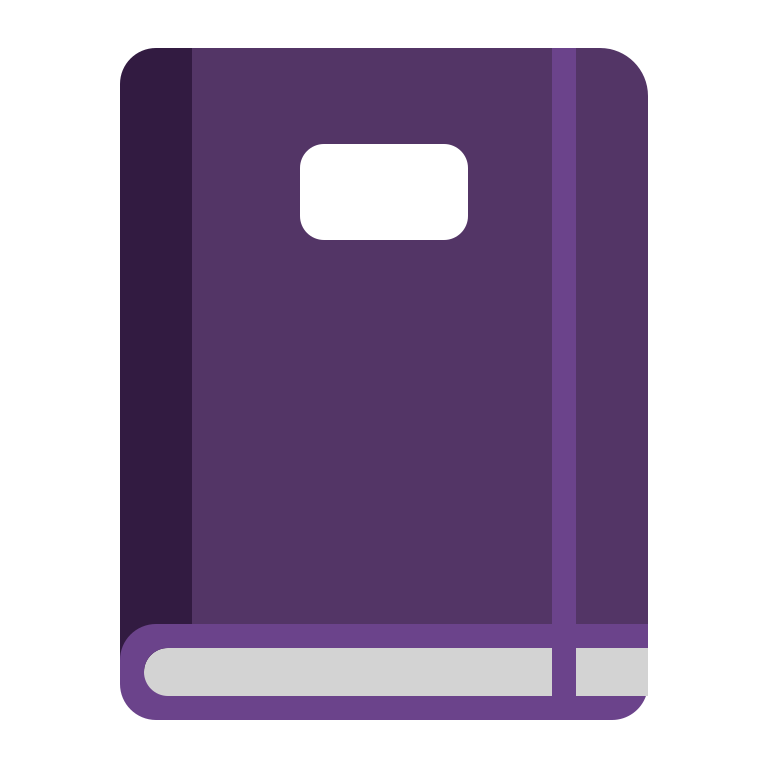
notebook flat